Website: apple
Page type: customer-info-address
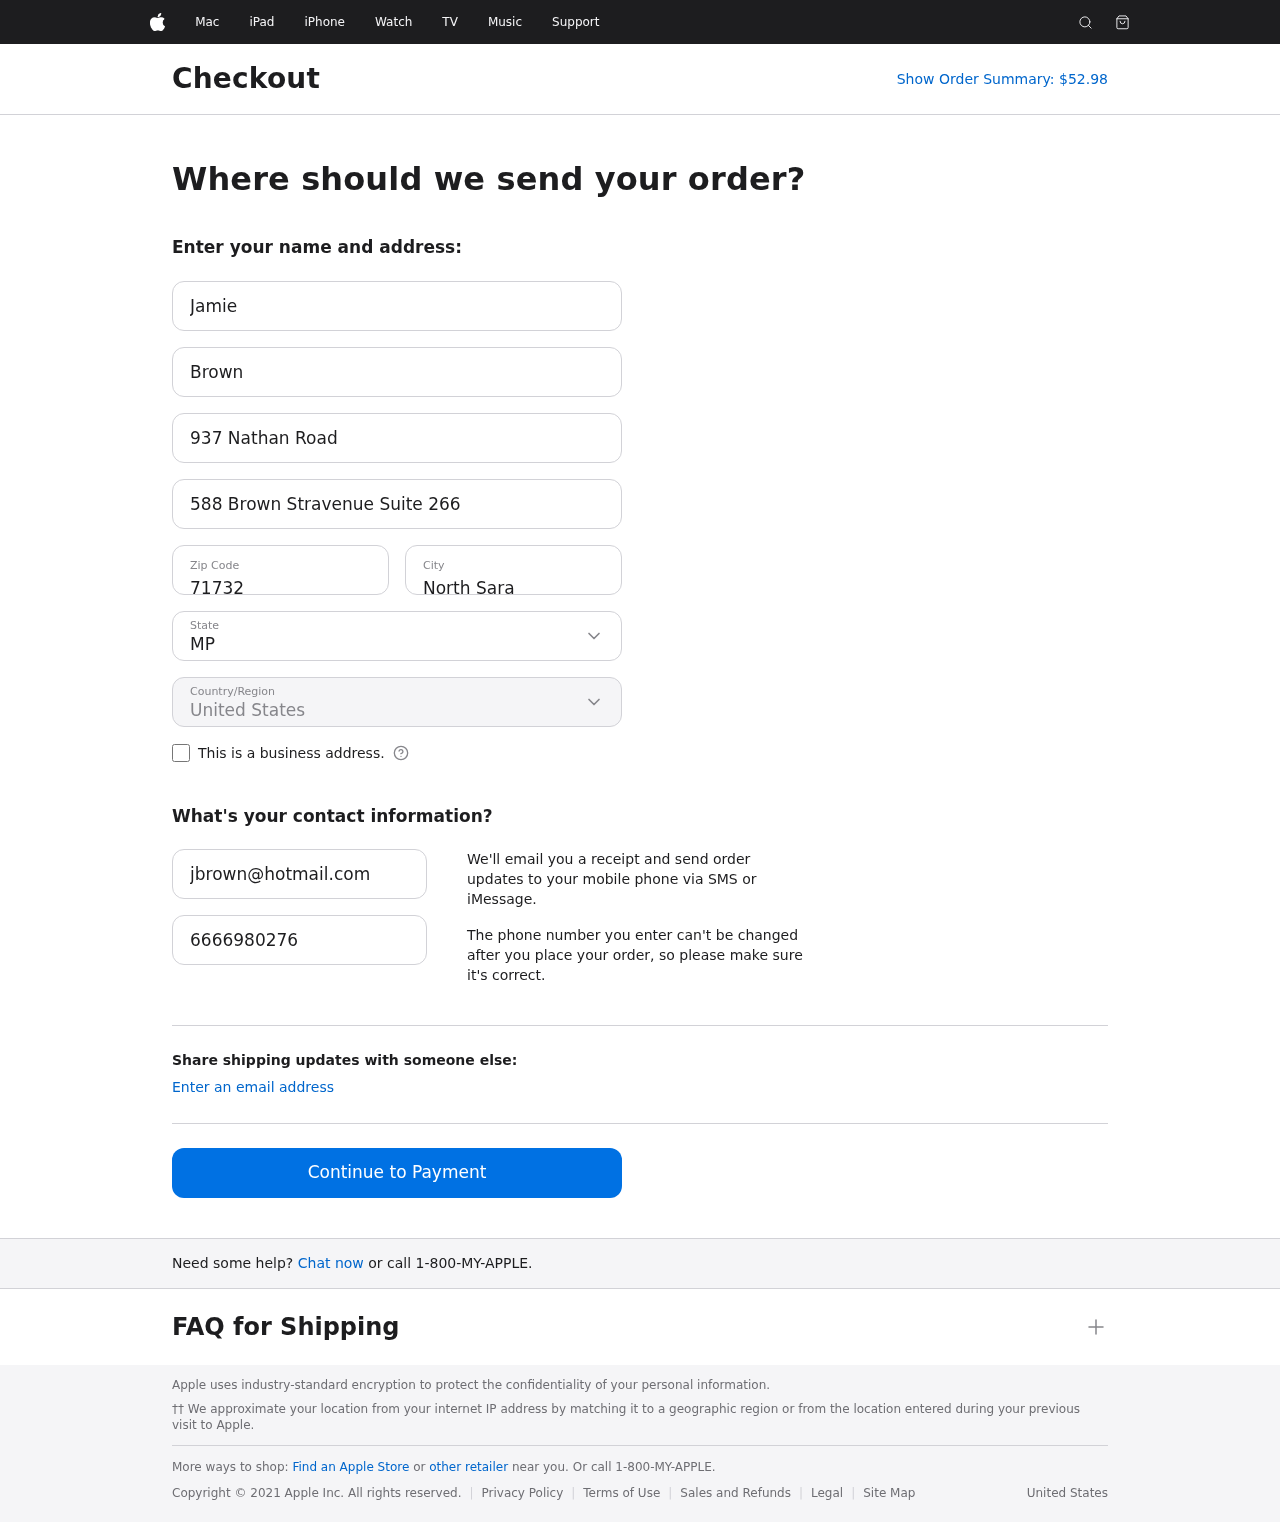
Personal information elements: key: PII_CITY
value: North Sara
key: PII_COUNTRY
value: United States
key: PII_EMAIL
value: jbrown@hotmail.com
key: PII_FIRSTNAME
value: Jamie
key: PII_LASTNAME
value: Brown
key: PII_PHONE
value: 6666980276
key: PII_POSTCODE
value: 71732
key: PII_STATE
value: MP
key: PII_STREET
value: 937 Nathan Road
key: PII_STREET2
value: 588 Brown Stravenue Suite 266
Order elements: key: ORDER_TOTAL
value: Show Order Summary: $52.98